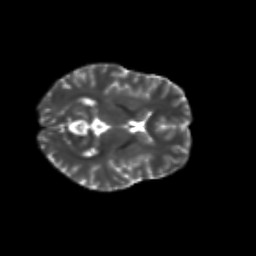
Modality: T2w
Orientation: axial
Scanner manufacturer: siemens
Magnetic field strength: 3 T
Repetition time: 9.2 s
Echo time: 0.084 s